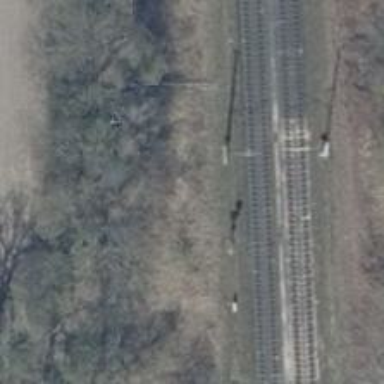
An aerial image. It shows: Railway signal.